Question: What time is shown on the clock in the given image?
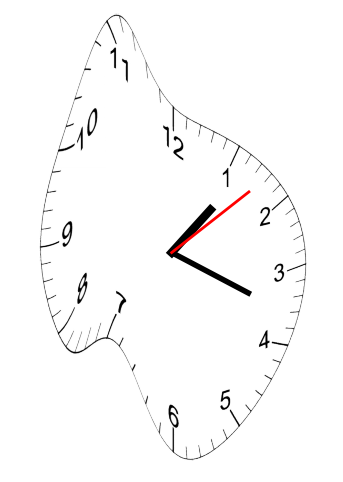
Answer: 01:18:08